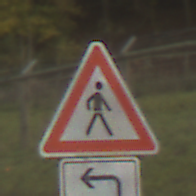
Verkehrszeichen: FussgaengerLinks
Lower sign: RichtungsangabeDurchPfeile2
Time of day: SunriseSunset
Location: Outdoor (Nature)
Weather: PartlyCloudy
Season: NotSpecified
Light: Natural